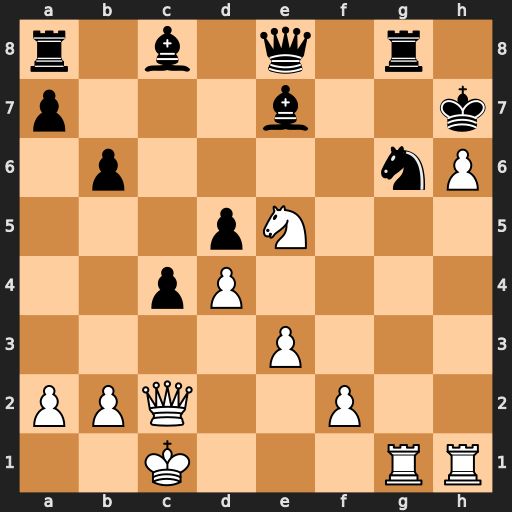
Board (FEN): r1b1q1r1/p3b2k/1p4nP/3pN3/2pP4/4P3/PPQ2P2/2K3RR
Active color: w
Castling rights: -
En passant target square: -
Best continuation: Rxg6 Qxg6 Nxg6